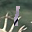
Label: 1